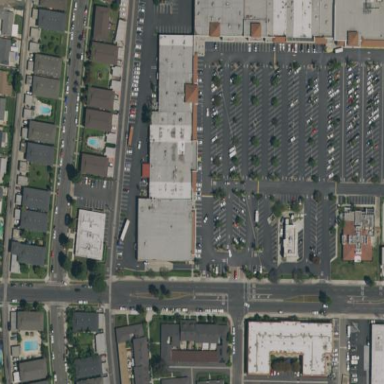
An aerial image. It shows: Retail area.